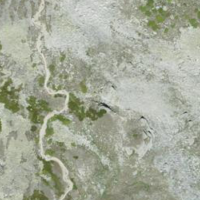
EUNIS habitat code: 48
Species observed at this site:
Jacobaea incana
Saxifraga paniculata
Grus grus
Gymnadenia rhellicani
Sempervivum montanum